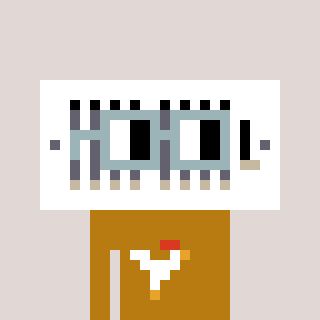
a pixel art character with square dark gray glasses, a vent-shaped head and a gold-colored body on a warm background